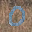
Label: 0